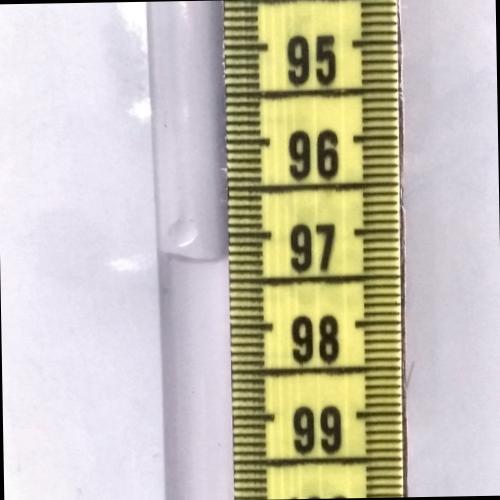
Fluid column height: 97.3 cm